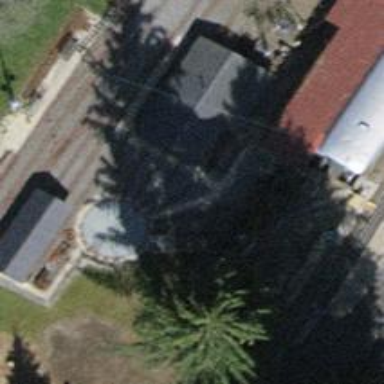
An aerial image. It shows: Miniature railway.